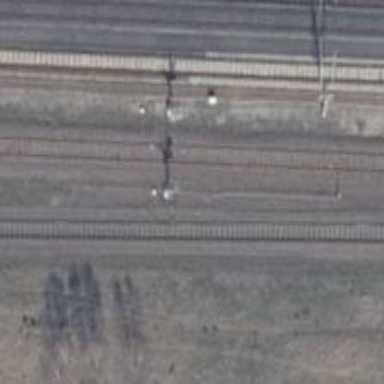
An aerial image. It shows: Railway signal.